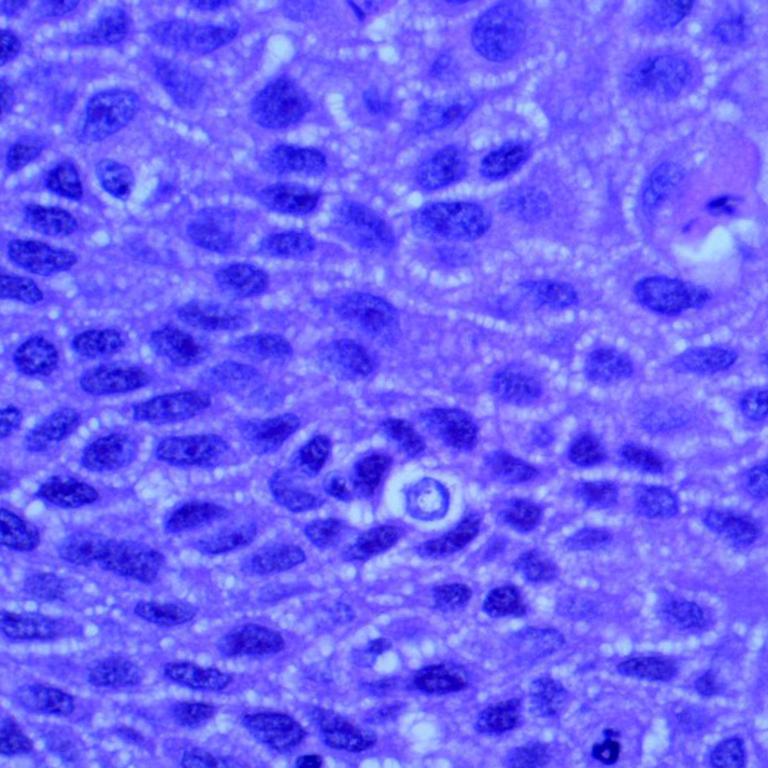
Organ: lung
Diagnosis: squamous carcinomas